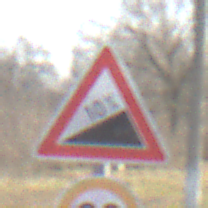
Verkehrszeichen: Steigung10
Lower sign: Geschwindigkeit90
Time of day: MorningAfternoon
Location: Outdoor (Suburban)
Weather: PartlyCloudy
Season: NotSpecified
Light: Natural